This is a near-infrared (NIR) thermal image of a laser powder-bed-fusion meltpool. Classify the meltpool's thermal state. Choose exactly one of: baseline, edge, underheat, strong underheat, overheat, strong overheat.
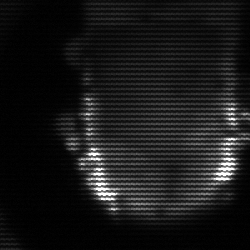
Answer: baseline